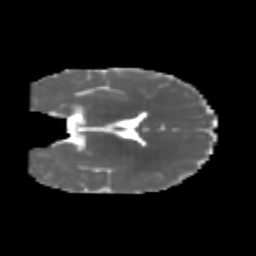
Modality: MD
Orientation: coronal
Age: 6
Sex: male
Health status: healthy